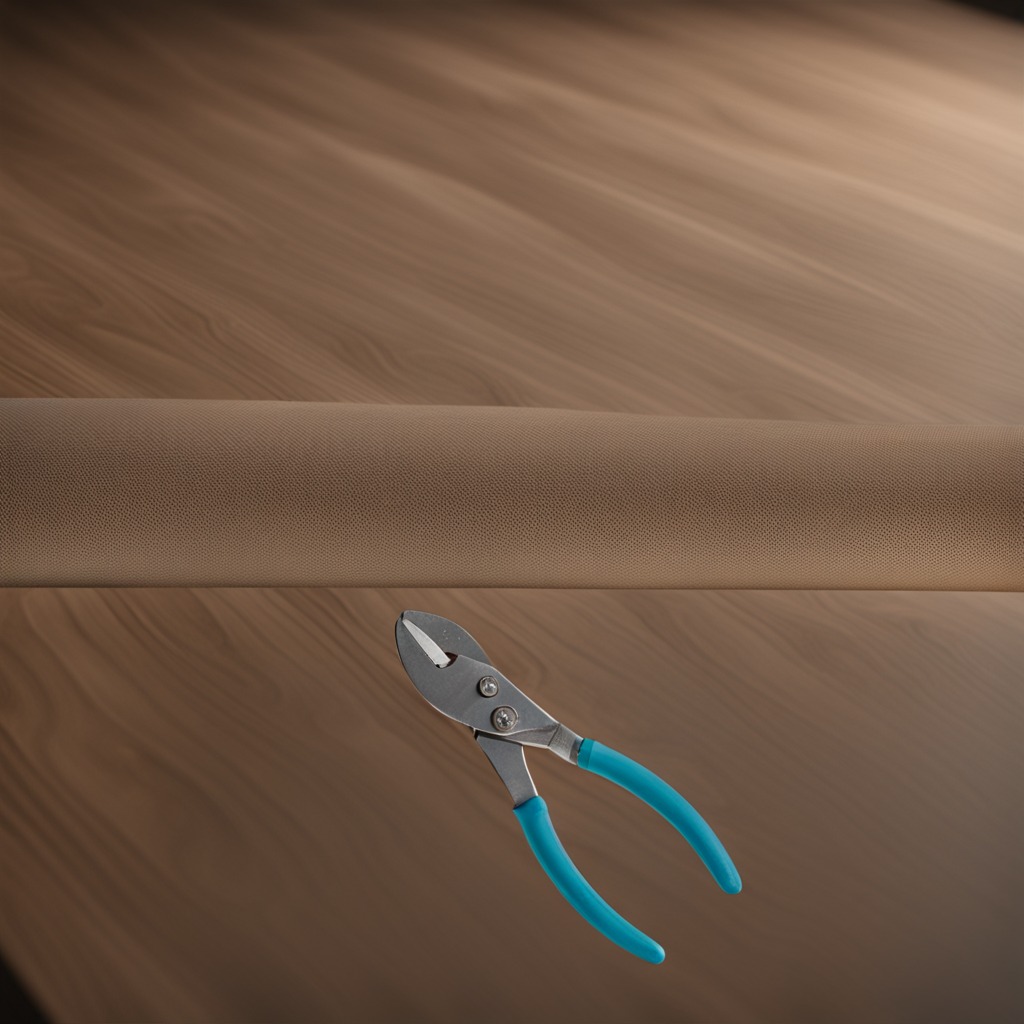
A plier lies on the wooden table.